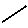
Label: line